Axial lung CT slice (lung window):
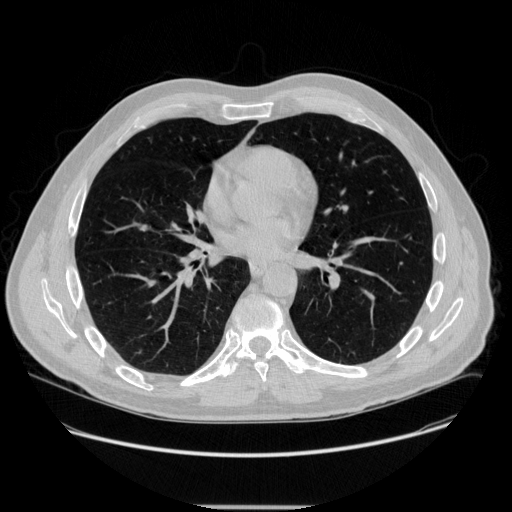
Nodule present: no